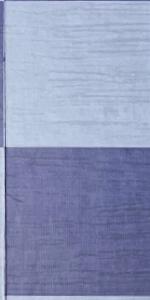
Label: Empty